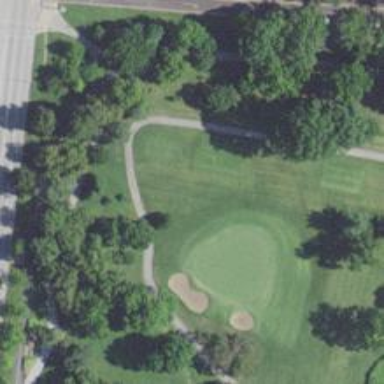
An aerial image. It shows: Service road designated as golf cart path.